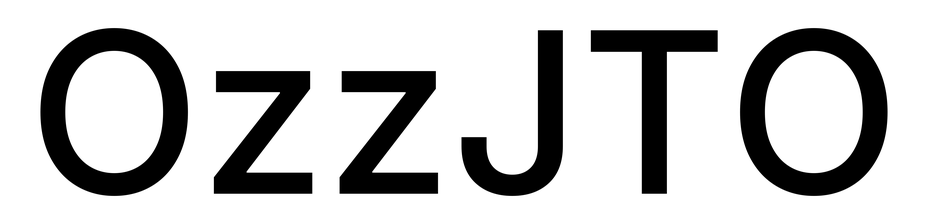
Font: Inter_Medium